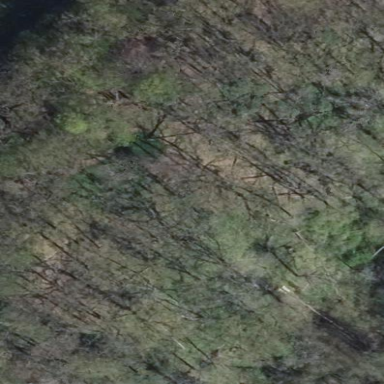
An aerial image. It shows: Forest area.